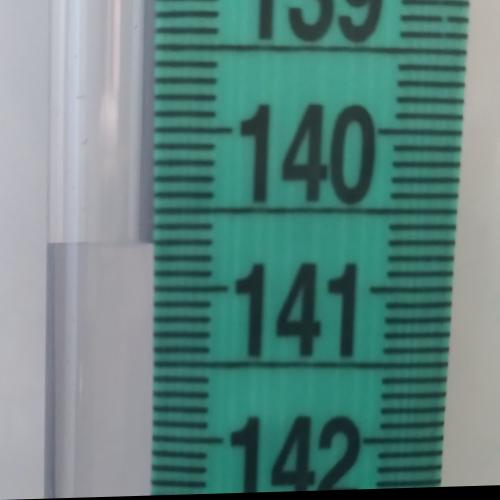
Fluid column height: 140.7 cm